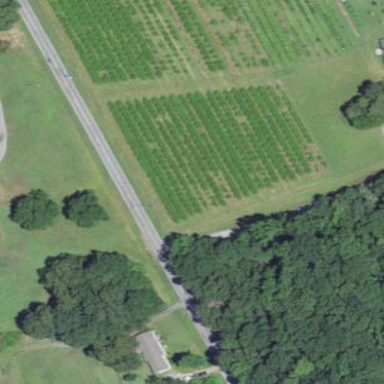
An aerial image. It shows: Vineyard with grape crops.